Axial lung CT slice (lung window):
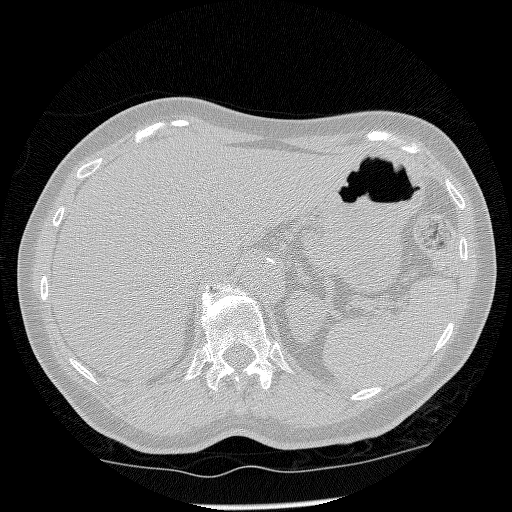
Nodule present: no